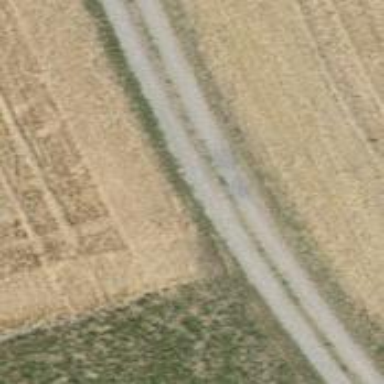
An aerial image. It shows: Track road with grade3 tracktype.